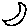
Label: moon